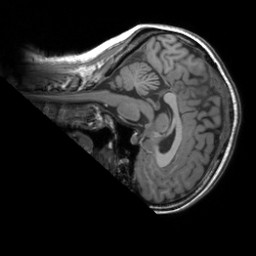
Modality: T1w
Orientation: sagittal
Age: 23
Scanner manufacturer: siemens
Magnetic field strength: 3 T
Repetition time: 1.9 s
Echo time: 0.00252 s